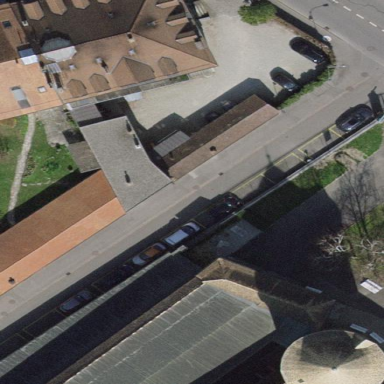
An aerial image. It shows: Group of garages with pyramidal roof tiles.